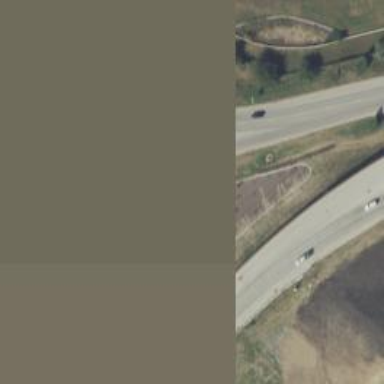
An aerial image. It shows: Asphalt road at the secondary link level.